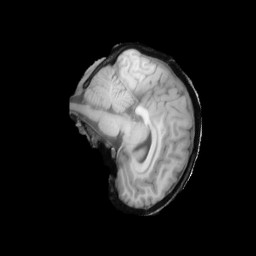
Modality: T1w
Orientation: sagittal
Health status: ill
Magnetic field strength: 3 T